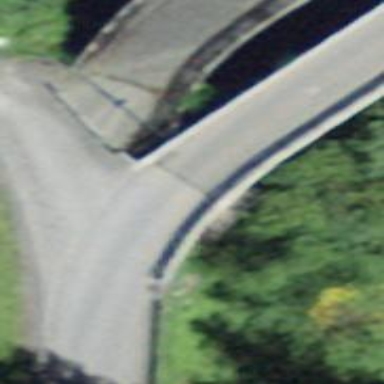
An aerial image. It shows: Unclassified road on bridge.